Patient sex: M
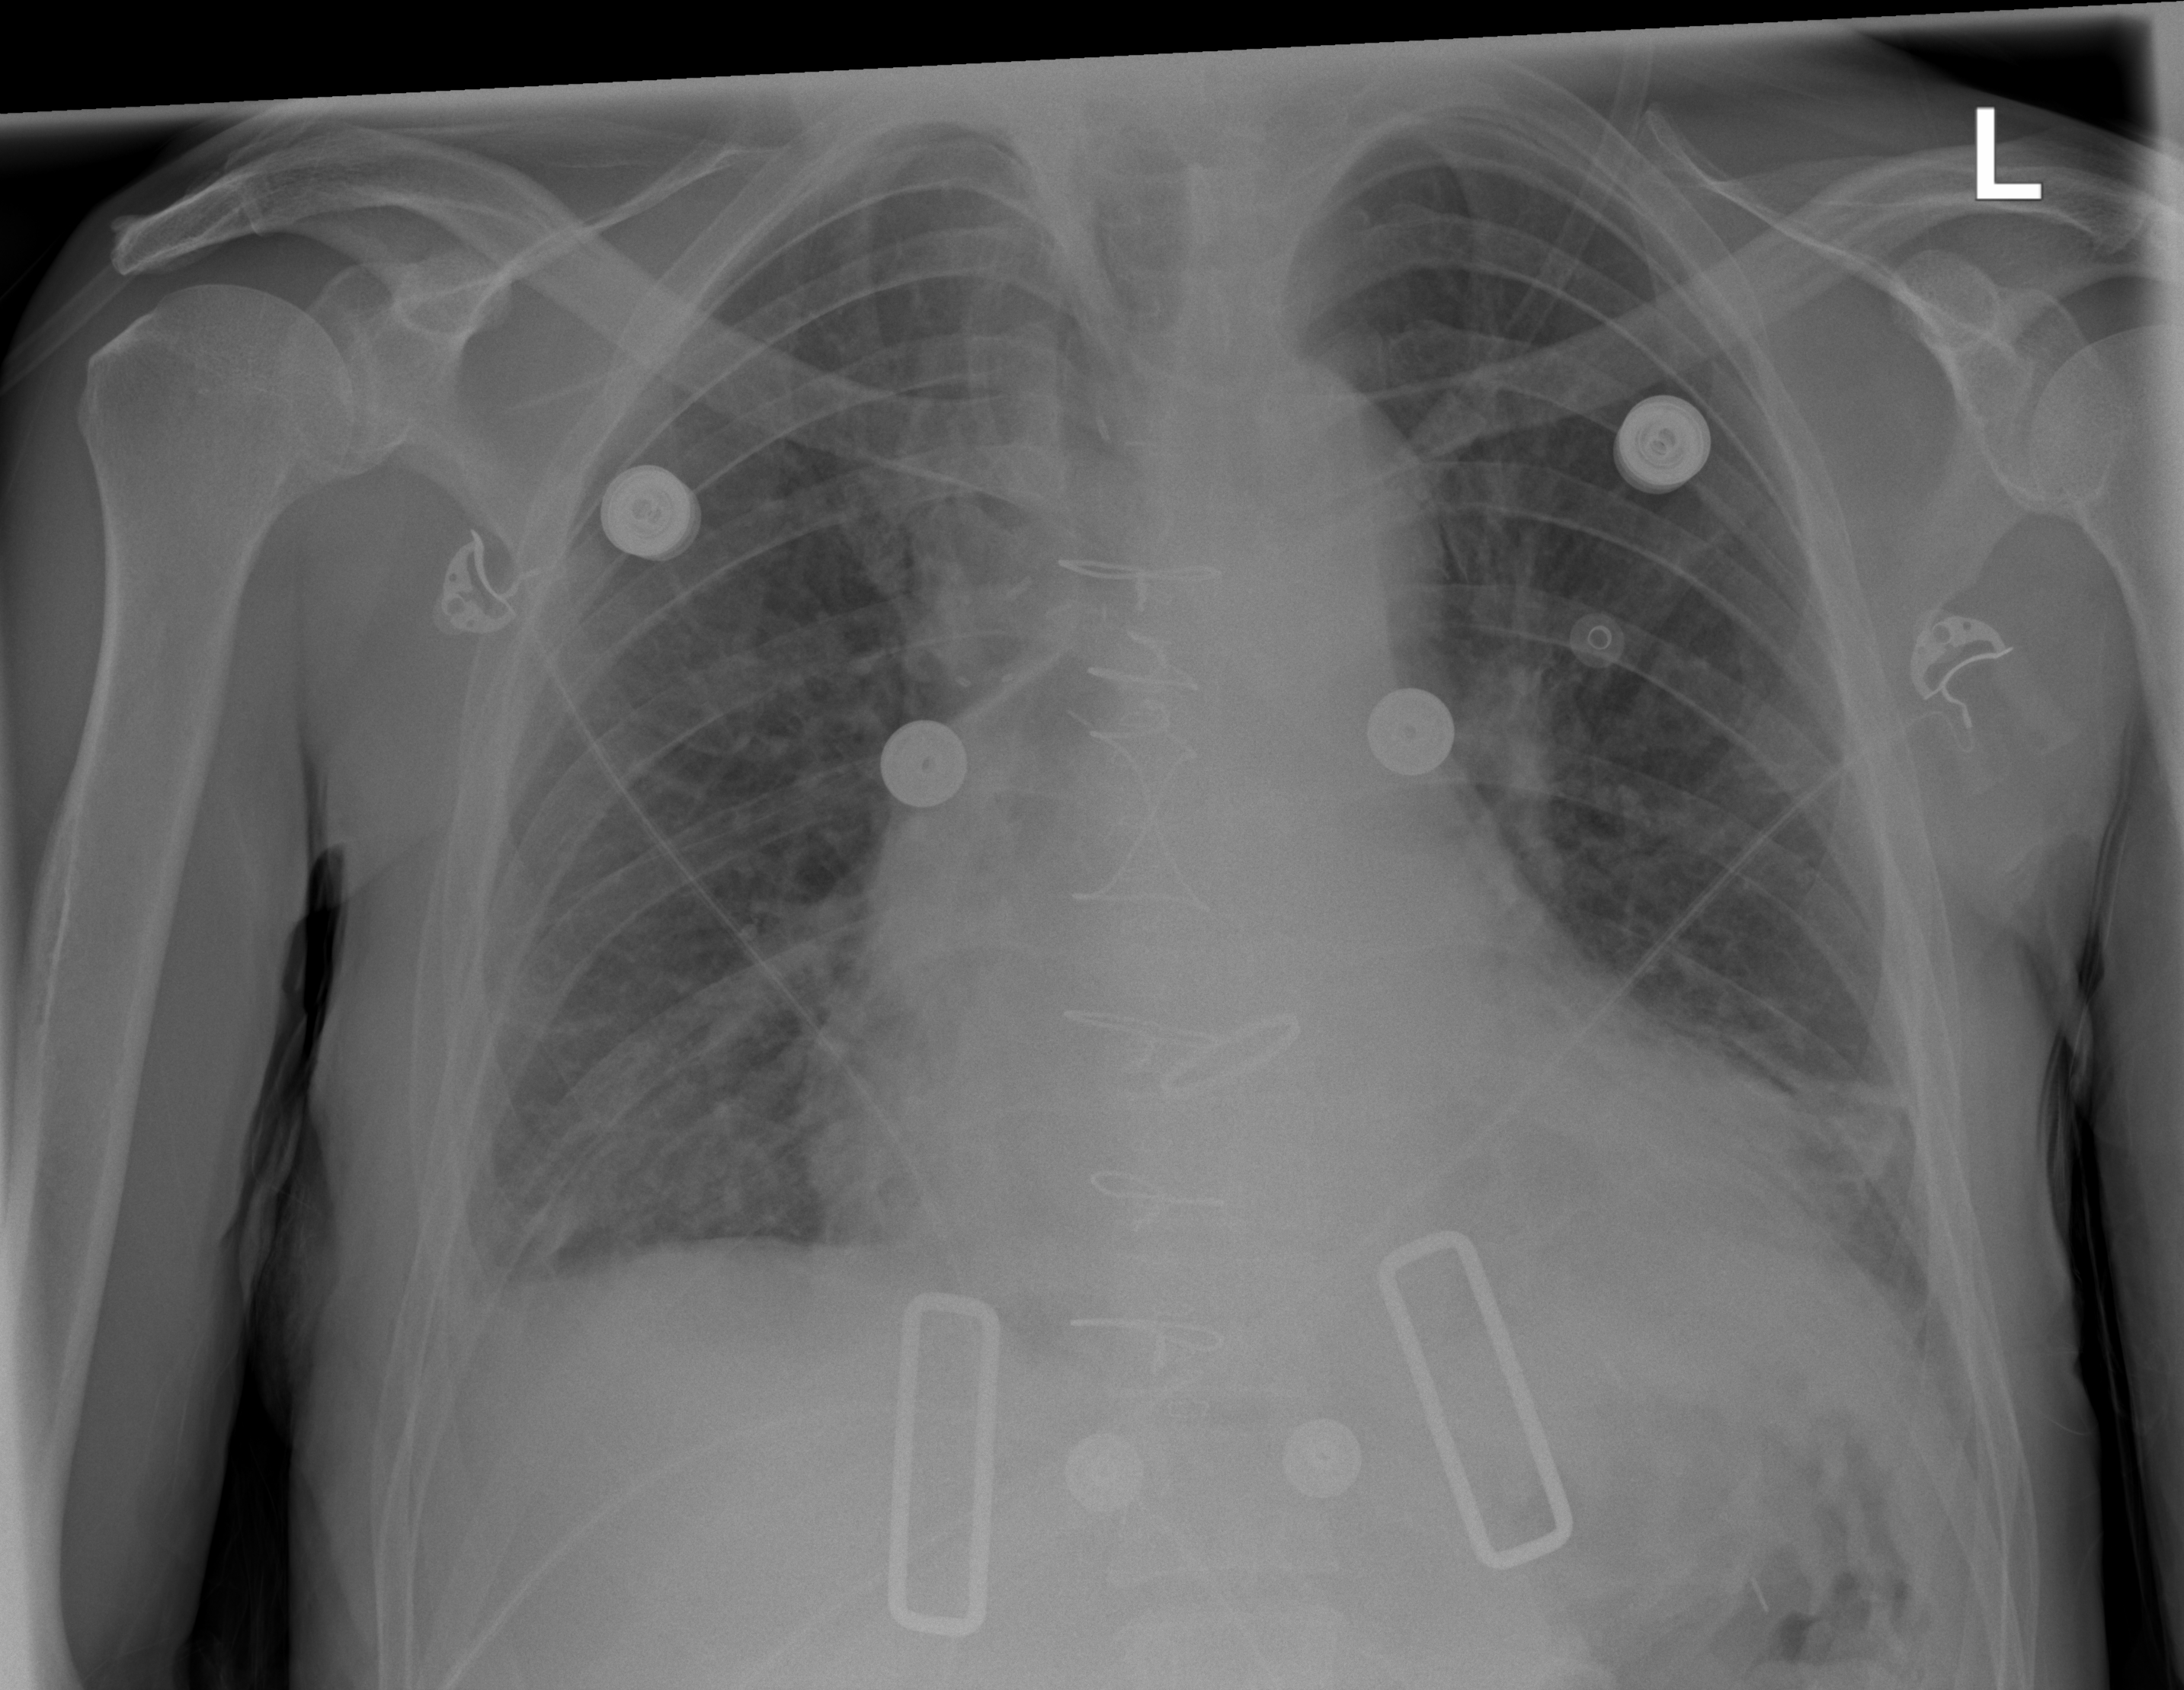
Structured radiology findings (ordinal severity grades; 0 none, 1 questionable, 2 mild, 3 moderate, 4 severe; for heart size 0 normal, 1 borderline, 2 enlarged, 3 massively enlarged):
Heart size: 2
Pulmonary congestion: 2
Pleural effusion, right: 2
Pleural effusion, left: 2
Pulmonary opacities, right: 2
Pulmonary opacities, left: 2
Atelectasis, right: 2
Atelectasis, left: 3